Question: I'm new to AJAX and PHP but I know that PHP is a server-side scripting language and so there will not be any changes to the html unless the user refreshes the page or the user submits a form. Therefore I suppose the change of the number in '<span id="mercurymessagesCountValue">' when a facebook user receives a message

is AJAX-related.
The change of the number is triggered when it is detected that another user [the sender] has inserted a new row into a particular table and each column contains different data: the time, the message, the sender id and the receiver id.
So here's my question... In this case, how is the changes in the database detected and how does it trigger a javscript [or something else] to make changes to the html? Or if I'm wrong... can I know how Facebook does that? Thanks very much!!
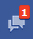
Answer: Let me clear a few things up for you here,
AJAX is simply a type of request being sent by the browser to go grab data from another page dynamically. In facebook's case, they actually have a special type of connection to the client computer to keep the page 'alive'. This way, they can push dynamic updates to the client without the need to constantly poll/refresh a single page on the server (would make large amounts of load).
So, let's just pretend, they are constantly refreshing the page on the server to determine how many notifications are unread -
Client -> Ajax Call -> Server PHP Page -> Ajax Return -> Client
So, in order, the client sends a request for the page to be generated by the server.
The server's php page will then count the number of 'unread' notification rows in the database for that particular user. It will then output the number of unread rows in plain html.
The client then recieves this plain HTML from the Ajax call, and simply updates the DOM with the new number of unread notifications
PLEASE NOTE: This is not how facebook works, but it's a good example of how to set up your own basic notification system if you are new to dynamic coding.